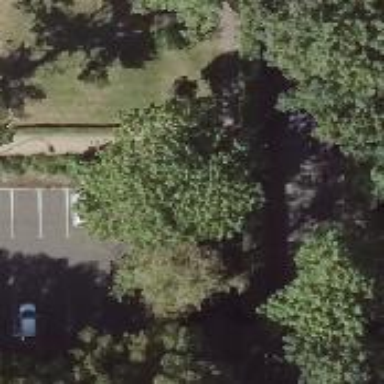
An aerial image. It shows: Compacted footway.